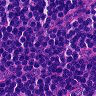
Metastatic tissue present: no